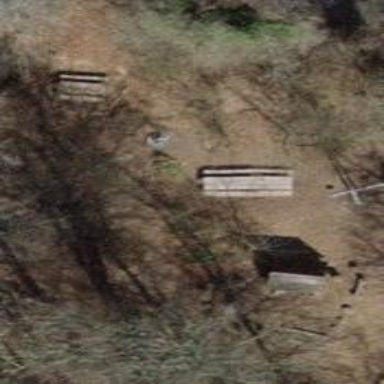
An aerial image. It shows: Picnic table located in leisure land area.